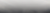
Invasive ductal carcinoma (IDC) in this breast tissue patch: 0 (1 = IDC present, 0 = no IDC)